Field crop: maize
Growth stage: 2
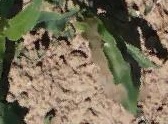
Species: maize